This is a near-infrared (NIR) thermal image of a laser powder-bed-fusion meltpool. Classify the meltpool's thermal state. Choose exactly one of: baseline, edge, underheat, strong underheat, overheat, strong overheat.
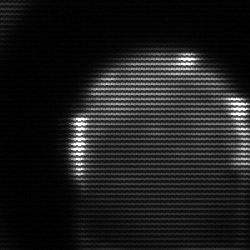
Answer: edge